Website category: university
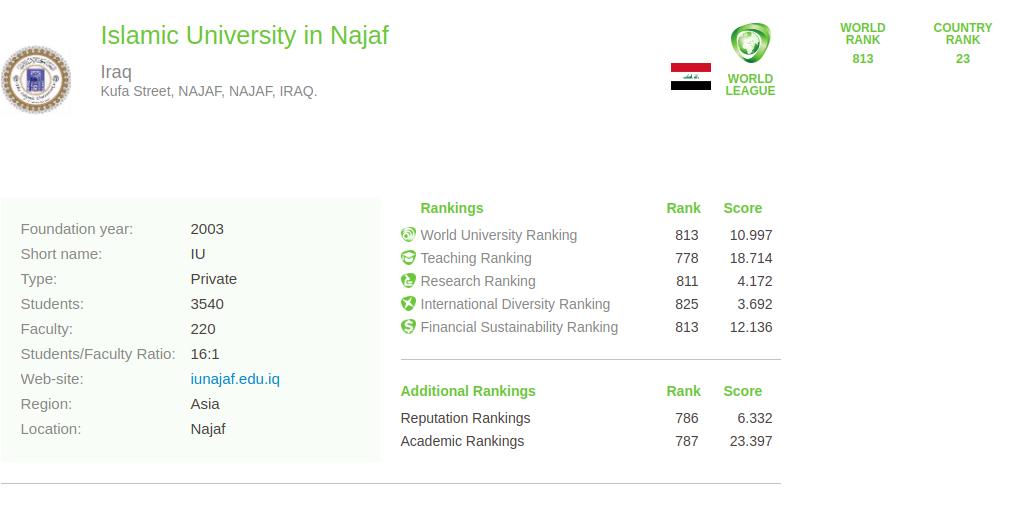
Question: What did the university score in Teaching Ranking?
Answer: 18.714

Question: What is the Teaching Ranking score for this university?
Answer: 18.714

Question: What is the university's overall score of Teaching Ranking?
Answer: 18.714

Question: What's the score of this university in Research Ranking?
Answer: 4.172

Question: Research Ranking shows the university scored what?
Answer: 4.172

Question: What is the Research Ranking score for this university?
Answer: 4.172

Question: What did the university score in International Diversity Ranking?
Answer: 3.692

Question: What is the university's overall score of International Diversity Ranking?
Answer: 3.692

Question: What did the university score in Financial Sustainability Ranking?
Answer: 12.136

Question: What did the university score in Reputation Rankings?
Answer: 6.332

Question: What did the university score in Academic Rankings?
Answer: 23.397

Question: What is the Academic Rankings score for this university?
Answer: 23.397

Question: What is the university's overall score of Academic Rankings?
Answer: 23.397

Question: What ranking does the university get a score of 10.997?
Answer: World University Ranking

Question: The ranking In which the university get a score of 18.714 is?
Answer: Teaching Ranking

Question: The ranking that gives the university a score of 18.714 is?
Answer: Teaching Ranking

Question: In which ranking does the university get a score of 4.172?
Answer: Research Ranking

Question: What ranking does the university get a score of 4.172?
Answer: Research Ranking

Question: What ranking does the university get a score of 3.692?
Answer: International Diversity Ranking

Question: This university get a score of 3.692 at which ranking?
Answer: International Diversity Ranking

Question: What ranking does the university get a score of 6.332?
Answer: Reputation Rankings

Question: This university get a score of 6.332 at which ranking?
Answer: Reputation Rankings

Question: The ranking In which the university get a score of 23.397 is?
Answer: Academic Rankings

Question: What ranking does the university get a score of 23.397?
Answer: Academic Rankings